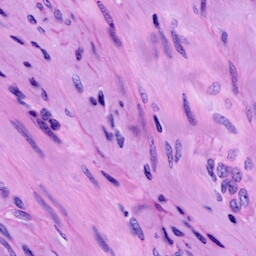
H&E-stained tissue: Cervix